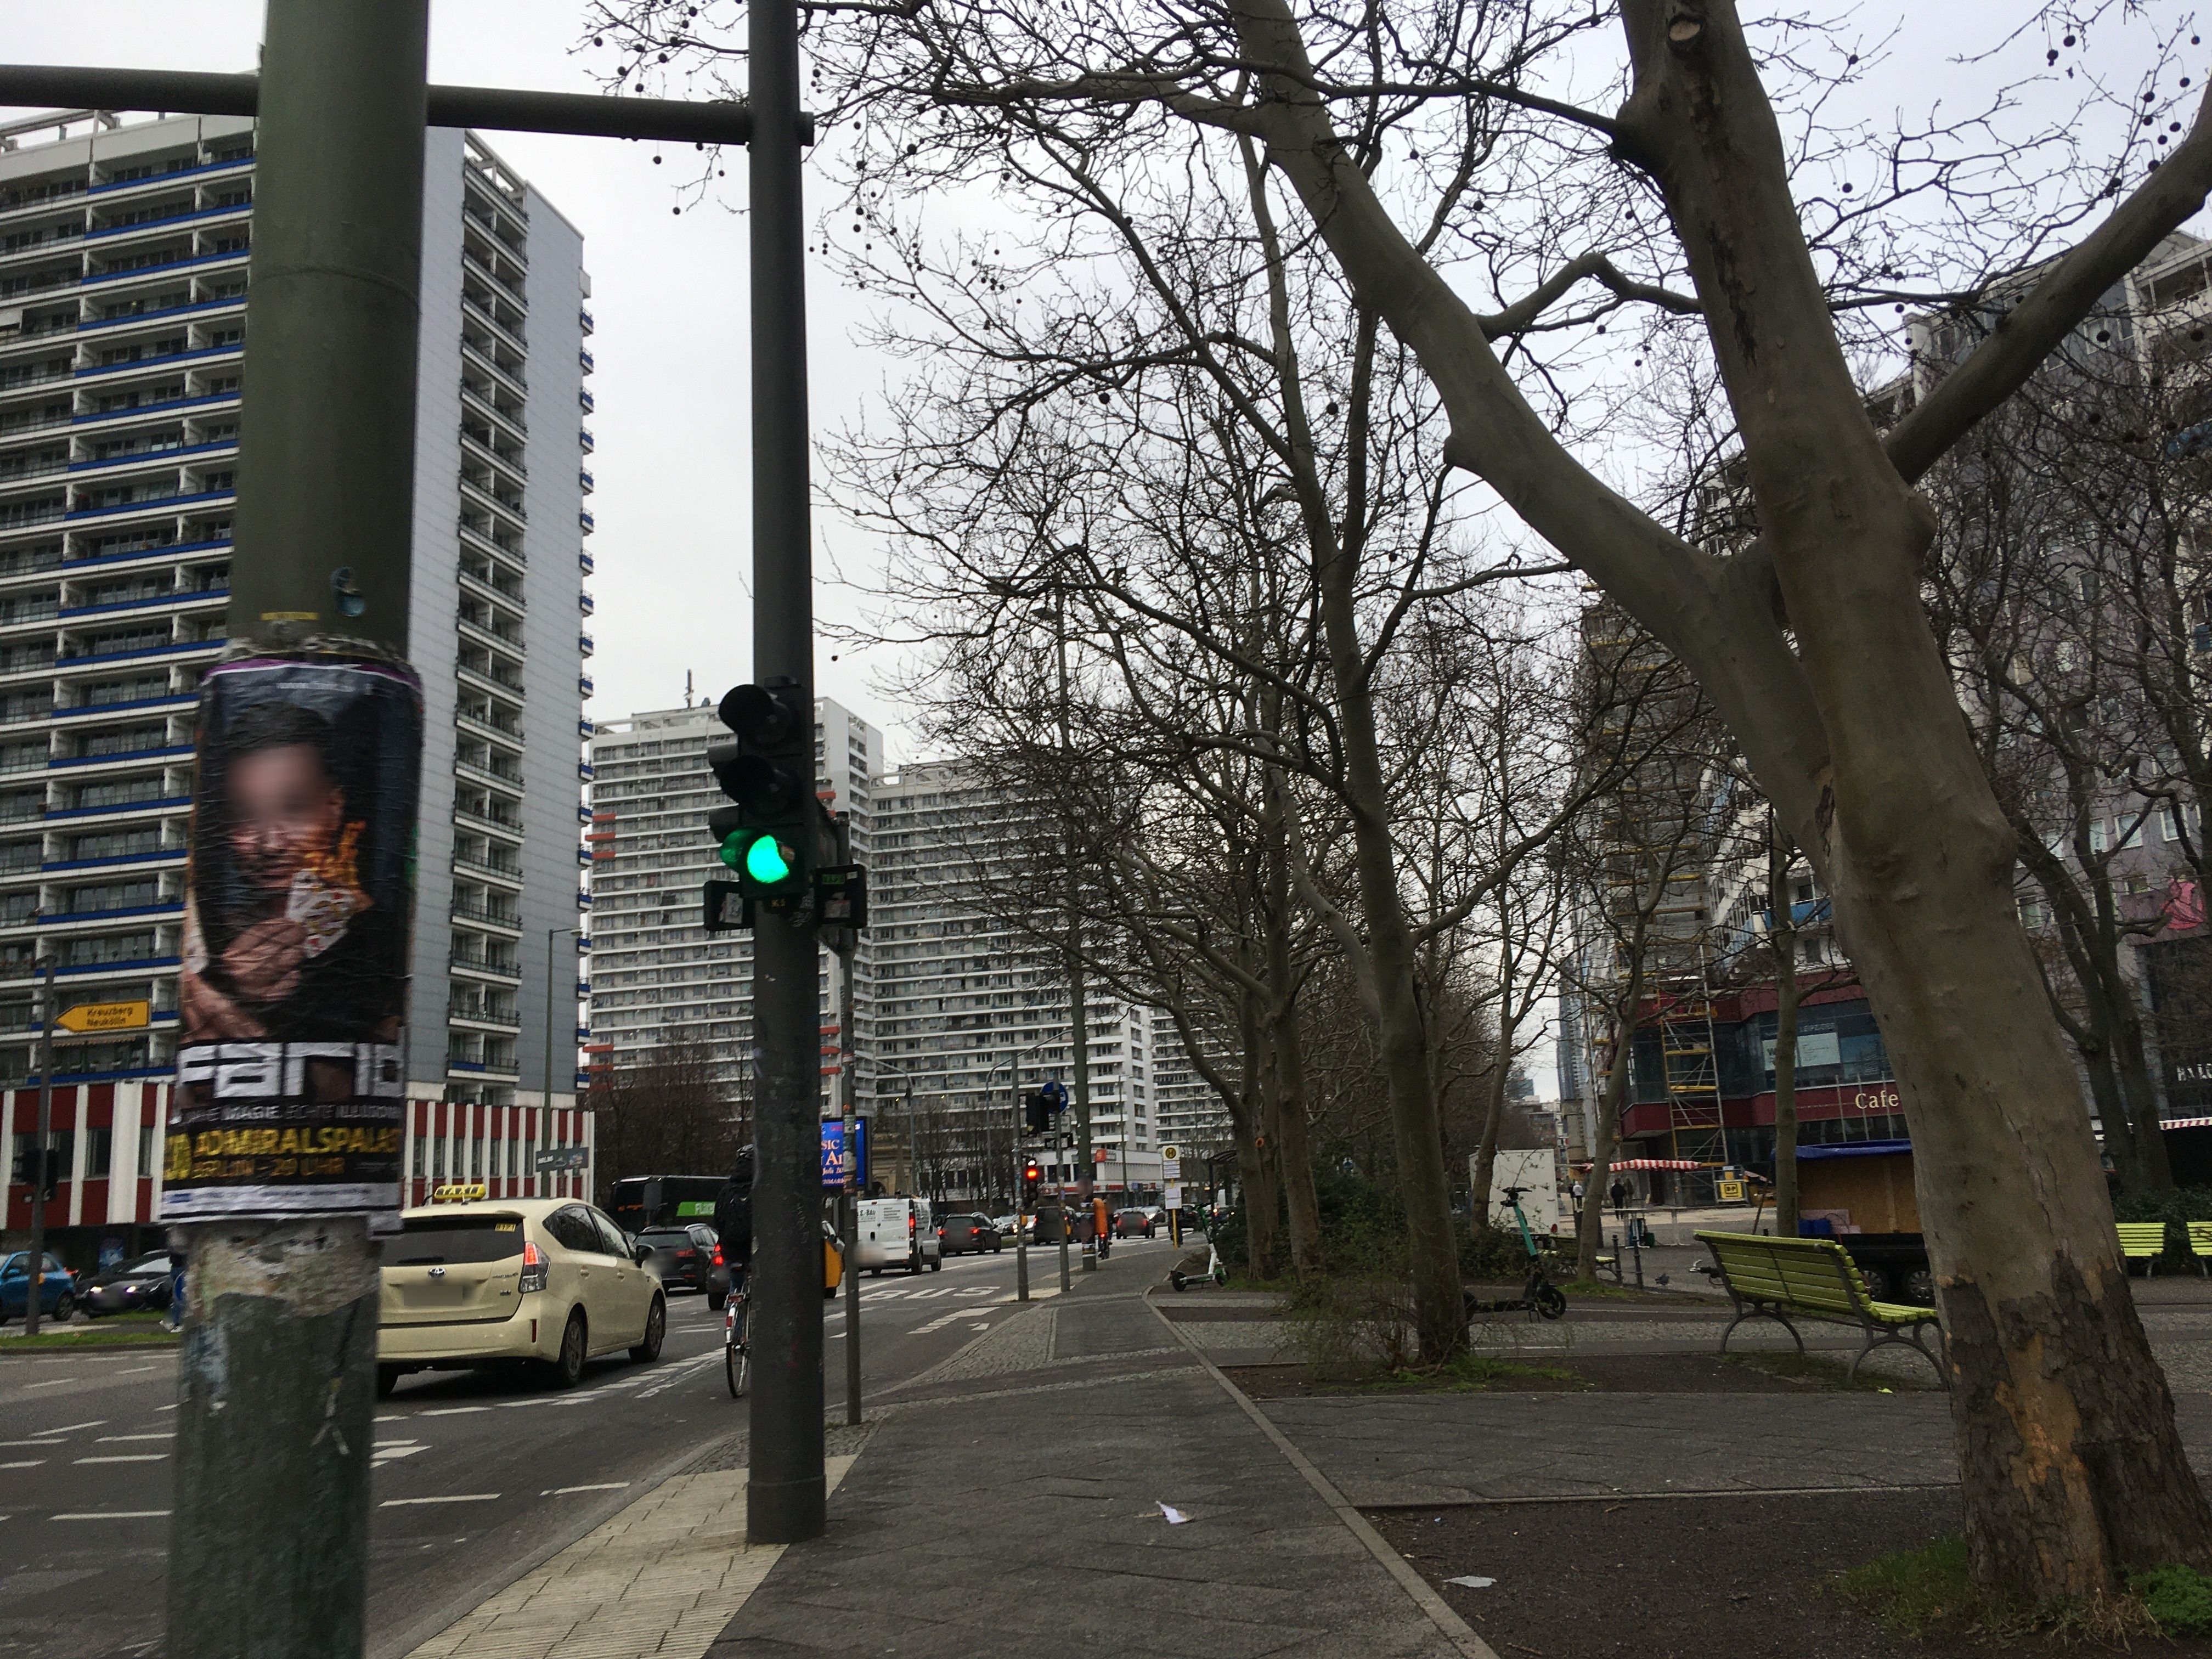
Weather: cloudy
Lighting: day
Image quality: good
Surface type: walking surface
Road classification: service, cycleway
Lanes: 3
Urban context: urban centre
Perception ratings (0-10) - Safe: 4.77, Lively: 8.19, Beautiful: 8.7, Boring: 1.05, Depressing: 5.32, Wealthy: 7.62